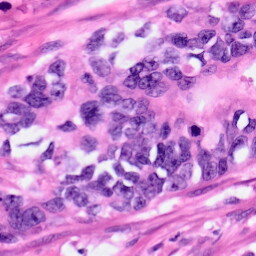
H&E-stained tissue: Pancreatic